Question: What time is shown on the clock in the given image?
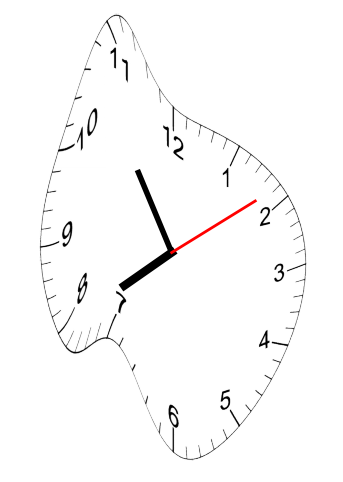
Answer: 07:54:09